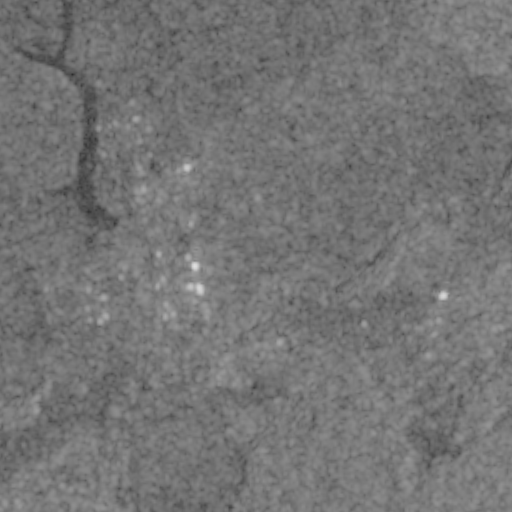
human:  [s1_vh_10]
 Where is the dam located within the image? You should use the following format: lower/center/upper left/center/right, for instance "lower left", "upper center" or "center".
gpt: The dam is located in the center left of the image.
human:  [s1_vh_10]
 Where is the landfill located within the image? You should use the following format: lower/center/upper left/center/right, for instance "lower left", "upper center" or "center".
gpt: The landfill is located in the lower center of the image.
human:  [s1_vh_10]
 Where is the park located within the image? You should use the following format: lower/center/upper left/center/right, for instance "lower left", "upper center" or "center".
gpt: The park is located in the center of the image.
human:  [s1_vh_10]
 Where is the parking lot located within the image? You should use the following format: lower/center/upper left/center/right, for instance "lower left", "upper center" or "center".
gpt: There is no parking lot in the image.

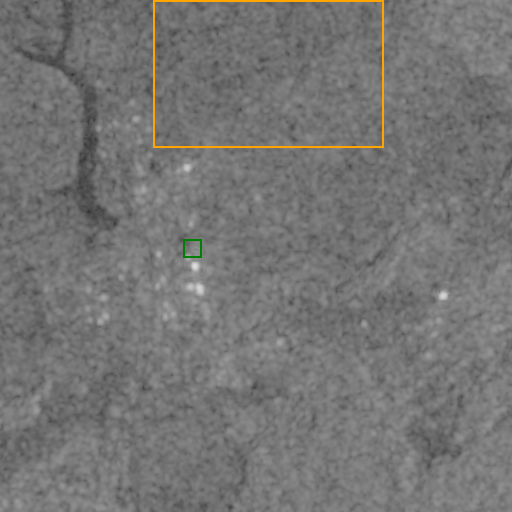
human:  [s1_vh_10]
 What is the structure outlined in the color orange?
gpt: The structure outlined in orange is a crop field.
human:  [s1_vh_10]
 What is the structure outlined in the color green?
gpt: The structure outlined in green is a park.
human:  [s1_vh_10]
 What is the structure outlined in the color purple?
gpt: There is no purple outline.